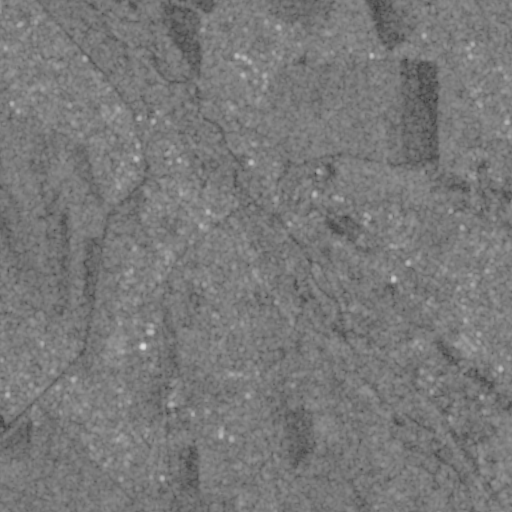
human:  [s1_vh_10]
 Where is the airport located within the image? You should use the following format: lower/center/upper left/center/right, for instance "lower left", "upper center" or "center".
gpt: The airport is located in the lower right of the image.
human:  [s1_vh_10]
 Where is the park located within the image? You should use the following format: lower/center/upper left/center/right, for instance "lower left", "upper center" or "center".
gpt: The park is located in the upper center of the image.
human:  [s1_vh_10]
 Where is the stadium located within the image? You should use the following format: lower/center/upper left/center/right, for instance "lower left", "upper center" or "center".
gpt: The stadium is located in the center right of the image.
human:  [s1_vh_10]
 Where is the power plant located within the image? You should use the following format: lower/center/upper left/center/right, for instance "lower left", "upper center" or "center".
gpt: There is no power plant in the image.

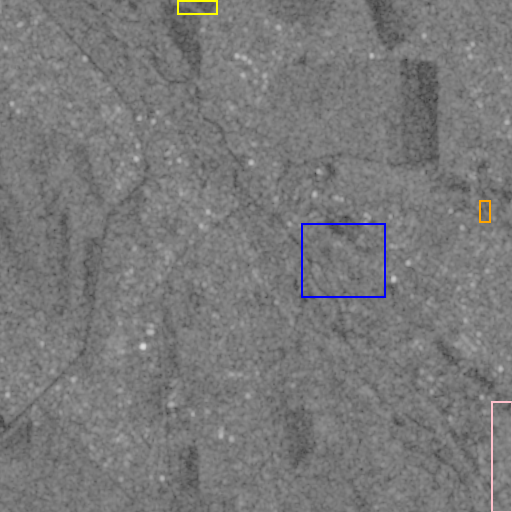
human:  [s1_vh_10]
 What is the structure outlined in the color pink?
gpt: The structure outlined in pink is an airport.
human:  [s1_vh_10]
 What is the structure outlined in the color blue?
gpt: The structure outlined in blue is a crop field.
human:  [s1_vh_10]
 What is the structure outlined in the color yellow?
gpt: The structure outlined in yellow is a park.
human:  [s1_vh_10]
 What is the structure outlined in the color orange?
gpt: The structure outlined in orange is a stadium.
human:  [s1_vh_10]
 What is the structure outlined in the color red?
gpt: There is no red outline.